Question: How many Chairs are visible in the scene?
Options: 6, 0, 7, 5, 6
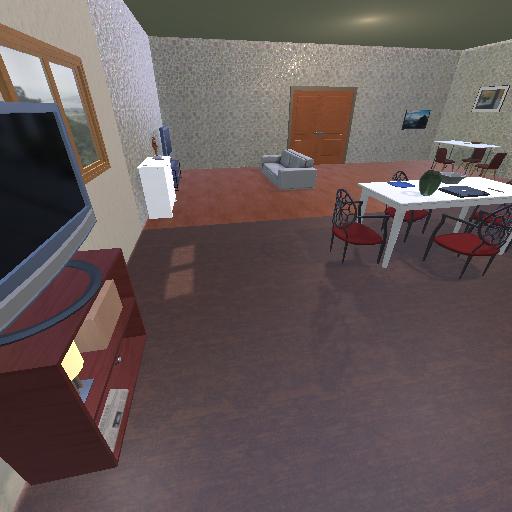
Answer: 6